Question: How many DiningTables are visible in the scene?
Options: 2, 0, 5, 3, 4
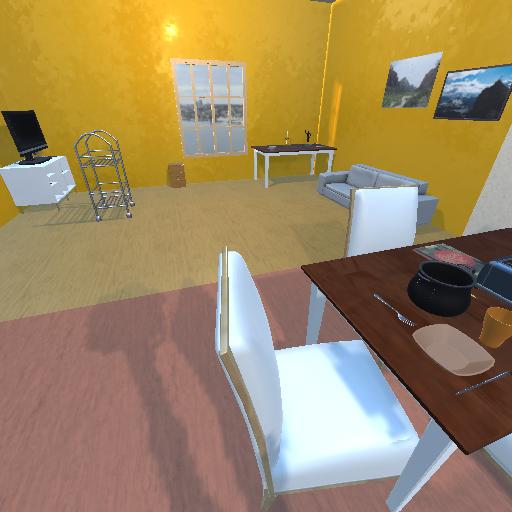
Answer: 2